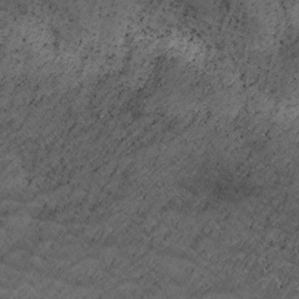
Label: non_frost